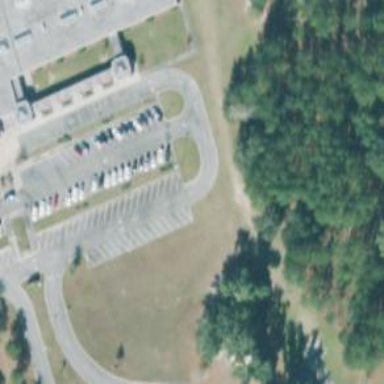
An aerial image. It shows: Parking space is available.